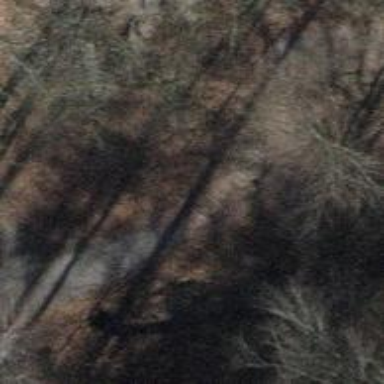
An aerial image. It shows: Path with fine gravel surface. The trail visibility is excellent.